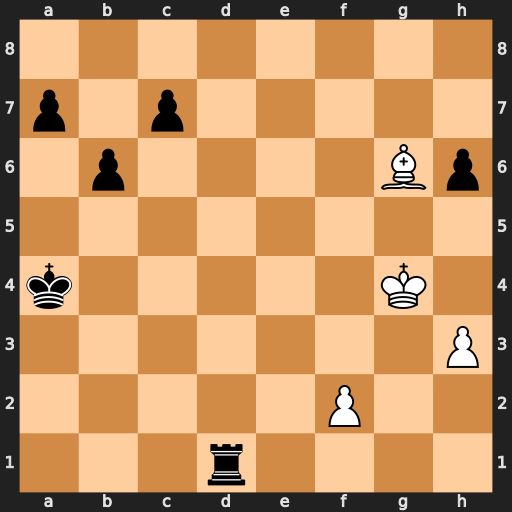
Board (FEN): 8/p1p5/1p4Bp/8/k5K1/7P/5P2/3r4
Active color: w
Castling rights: -
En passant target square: -
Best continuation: Bc2+ Kb4 Bxd1